Milling tool wear sample.
Tool blade image: 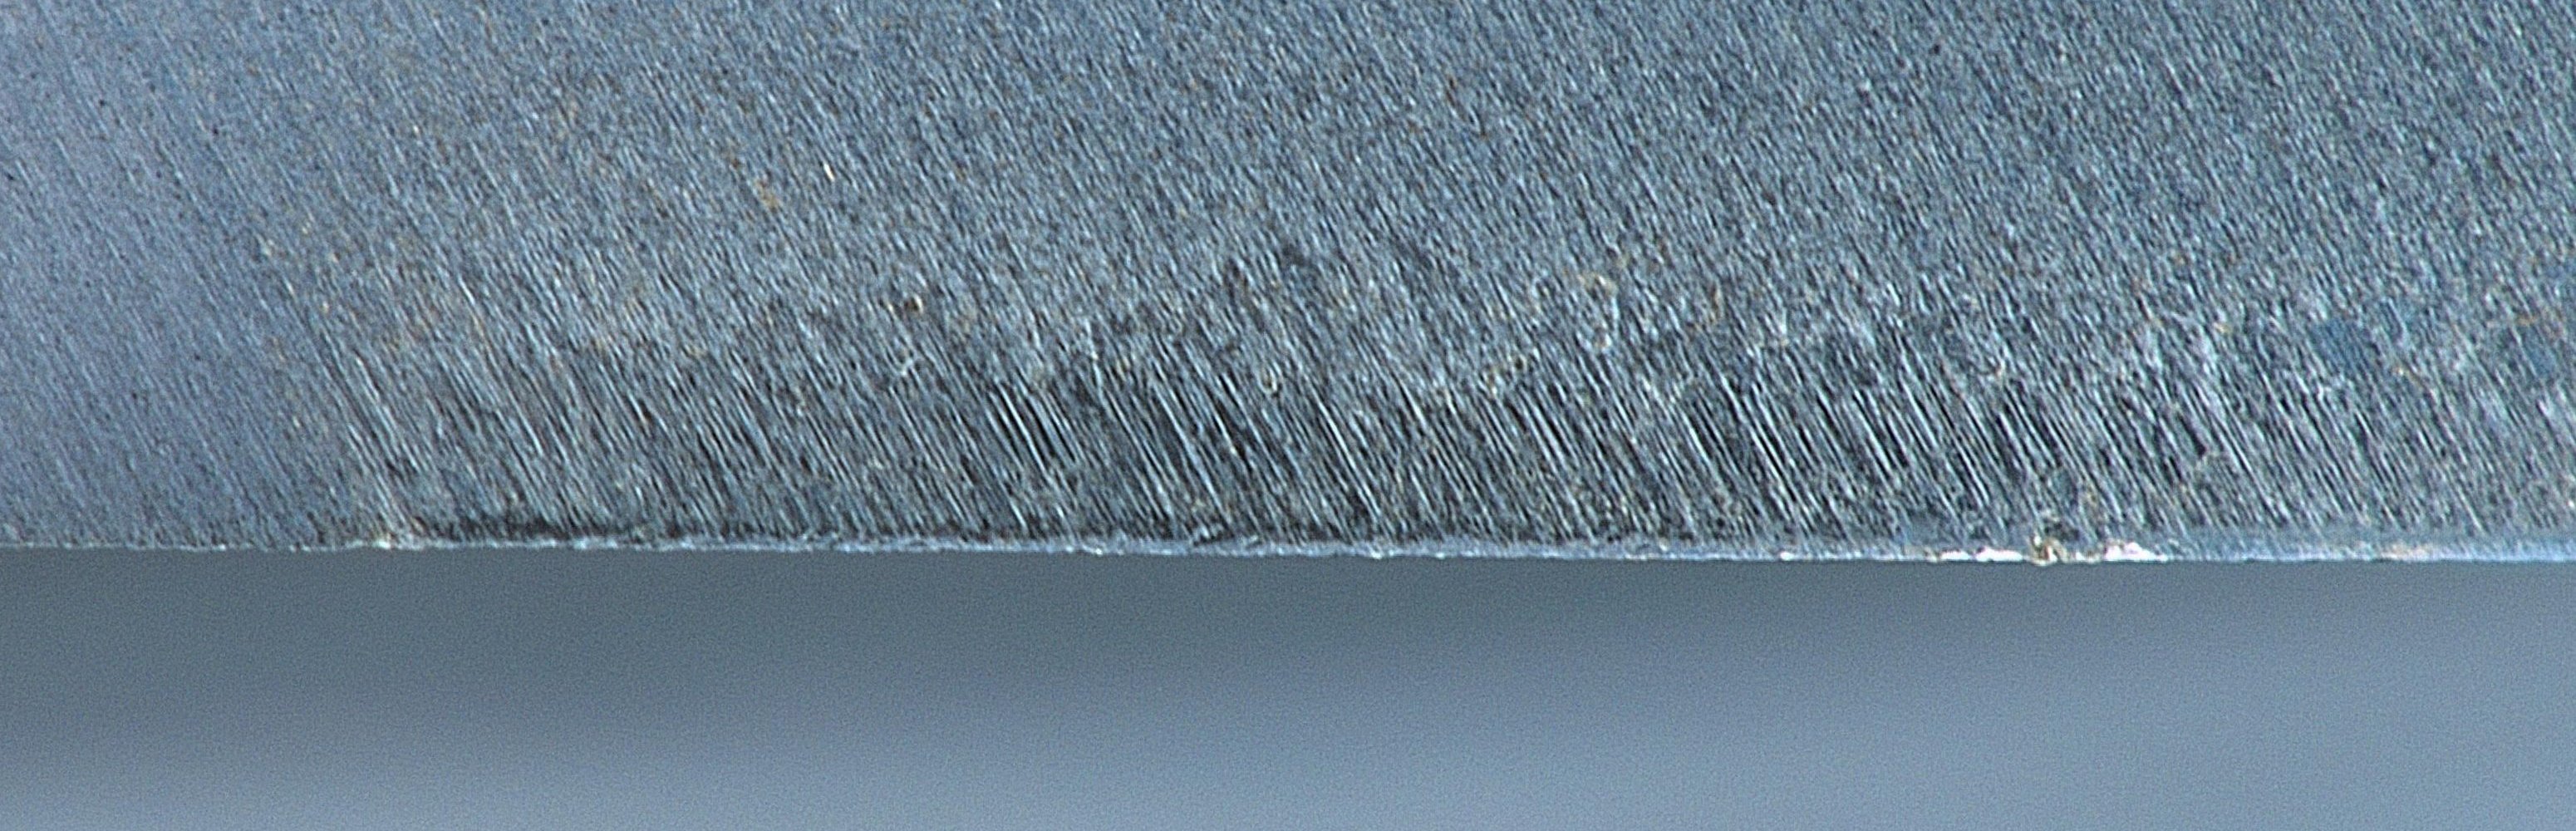
Chip image: 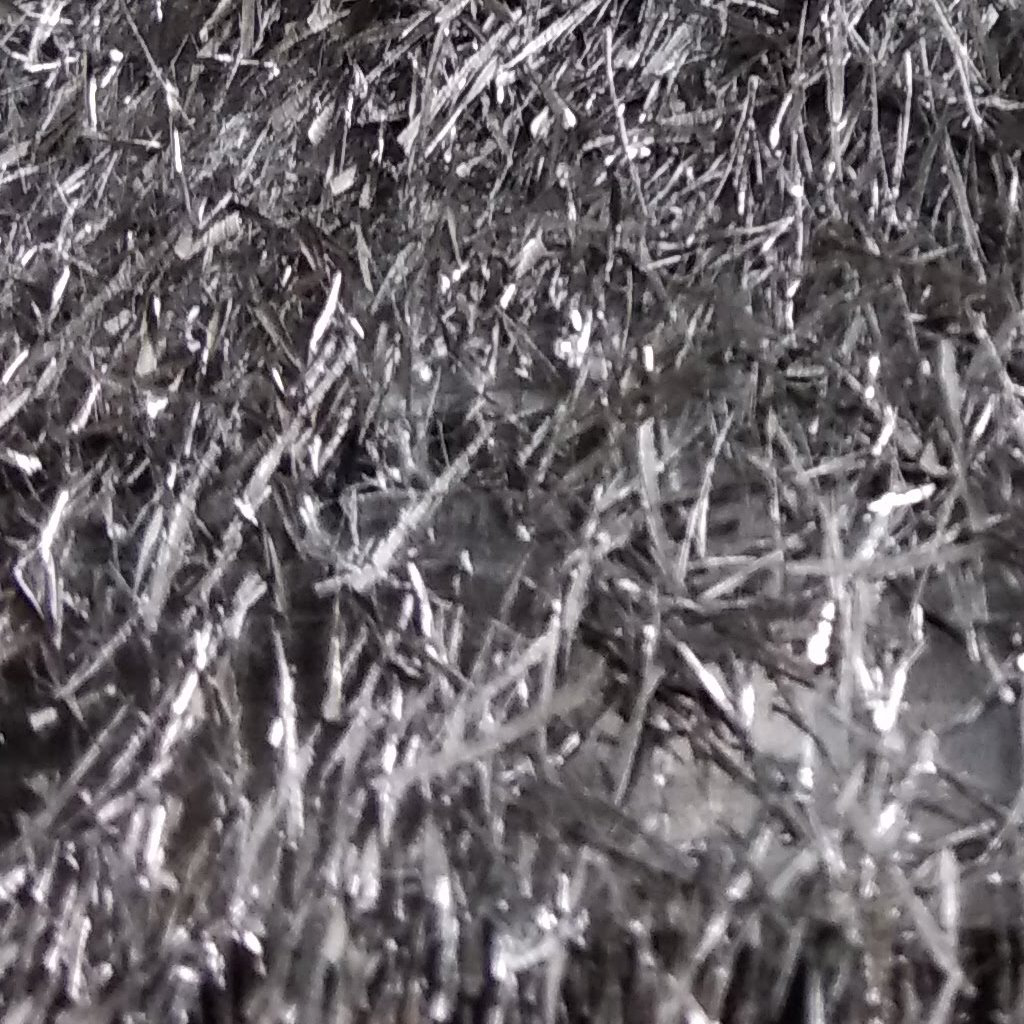
Workpiece image: 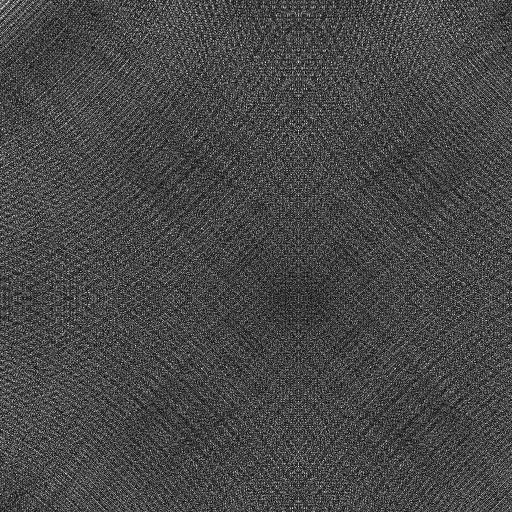
Tool wear state: sharp
Gaps: 0
Flank wear: 31.57
Overhang: 8.4
Force-signal Mel-spectrograms (X, Y, Z axes): 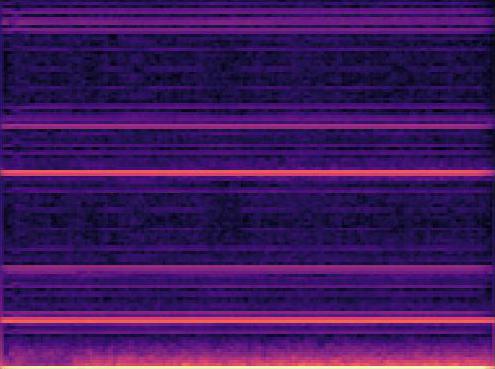 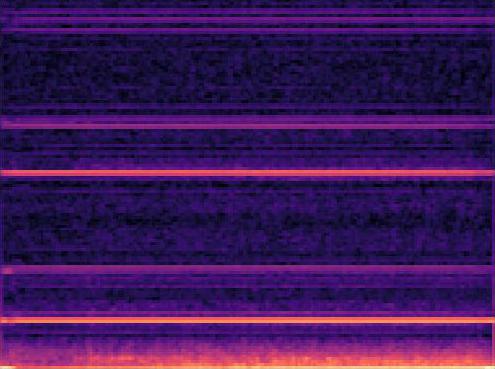 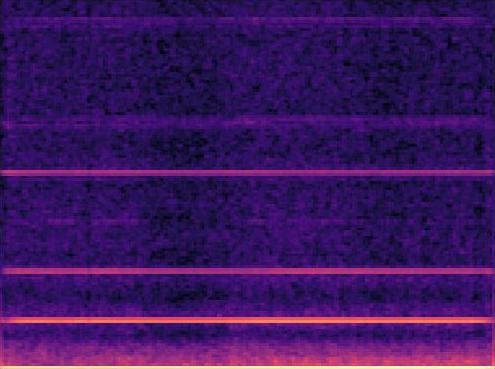
Force-signal scalograms (X, Y, Z axes): 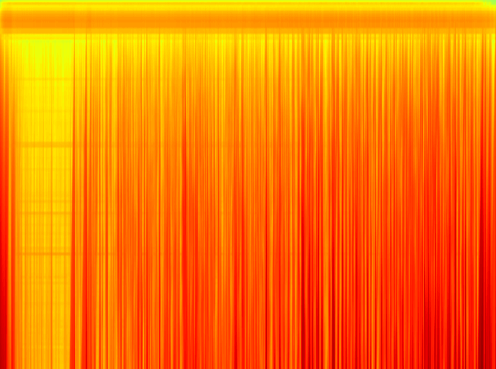 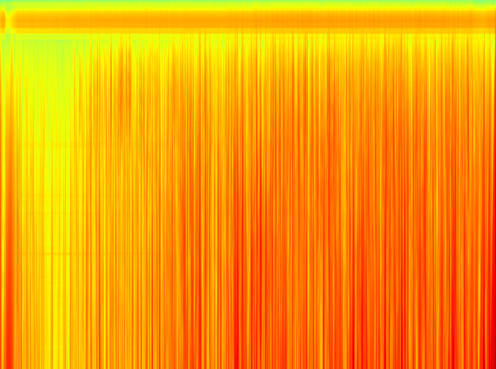 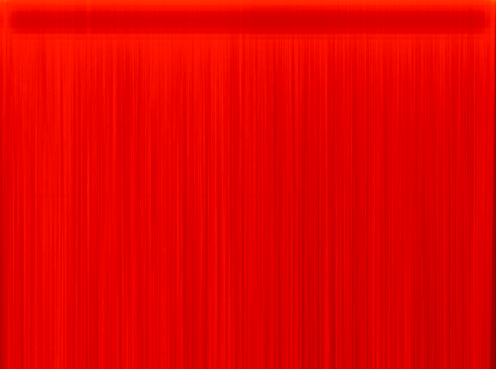
Force phase: initial_break_in_wear